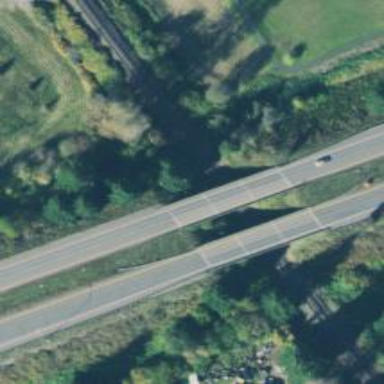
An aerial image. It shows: Bridge over trunk highway expressway.